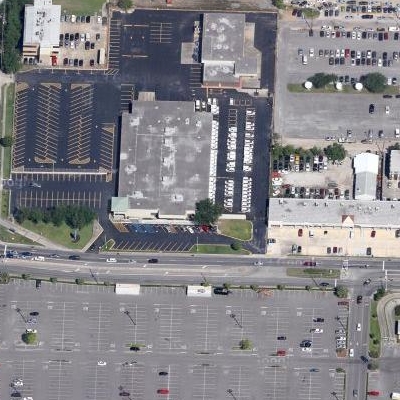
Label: Parking